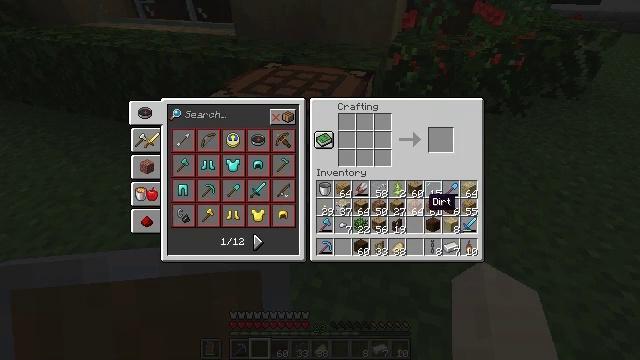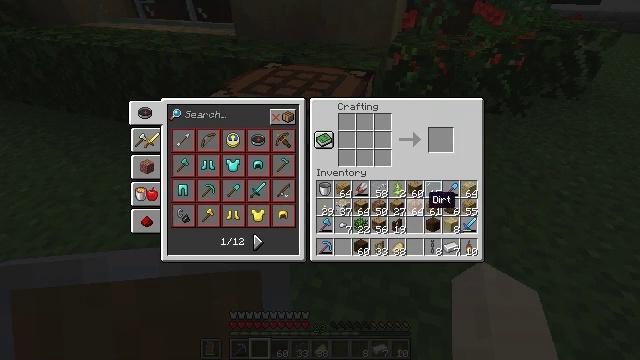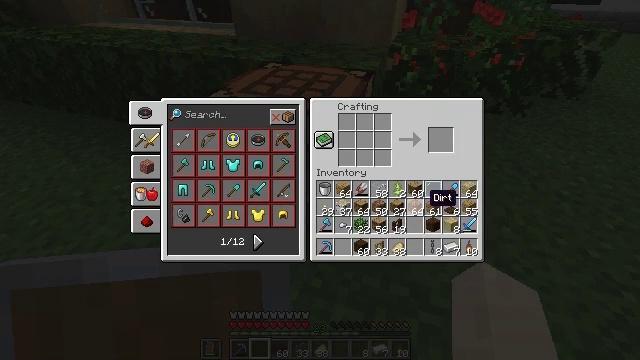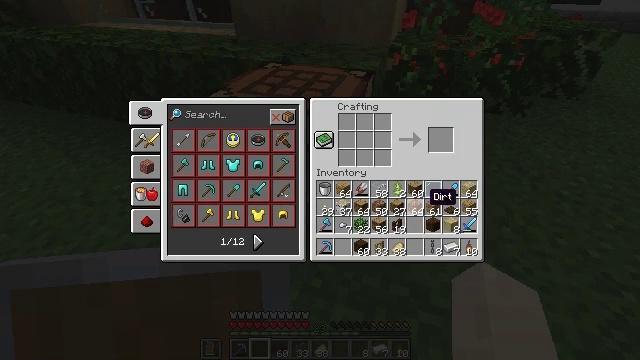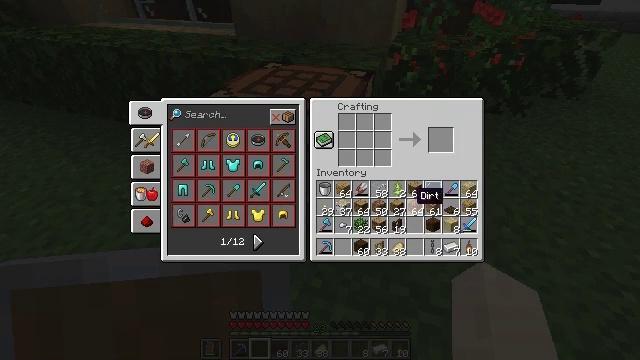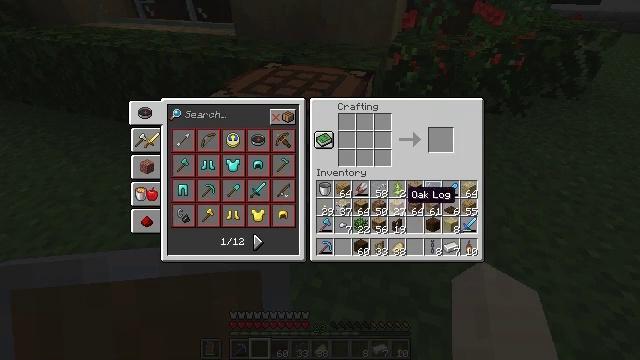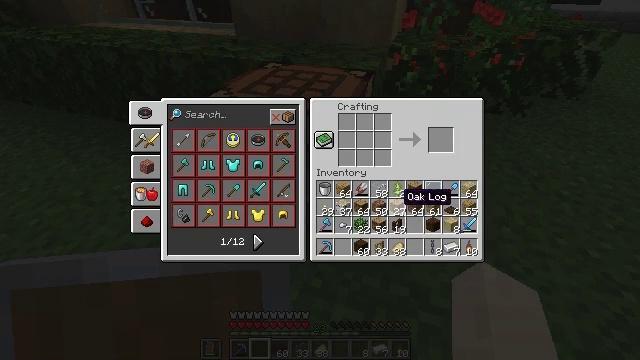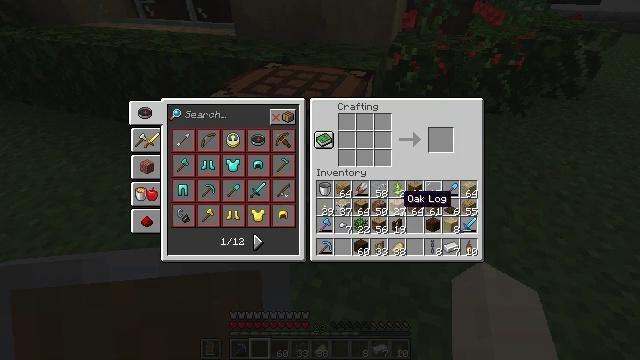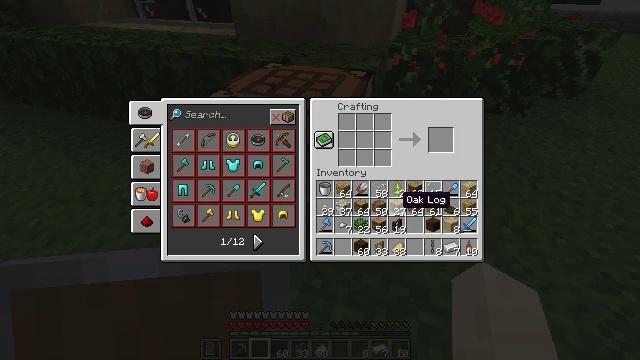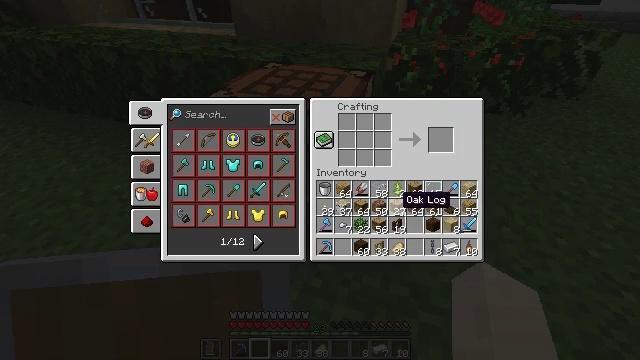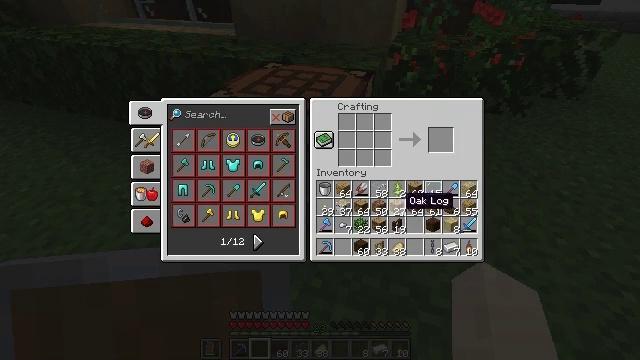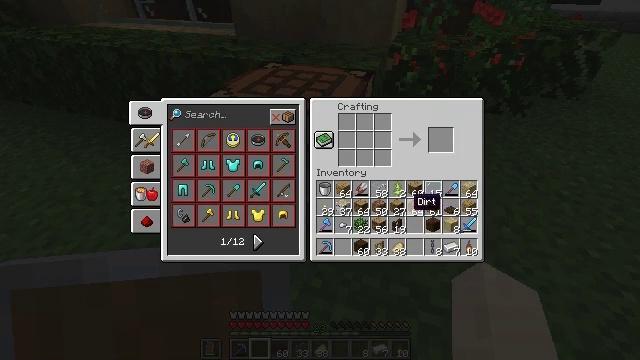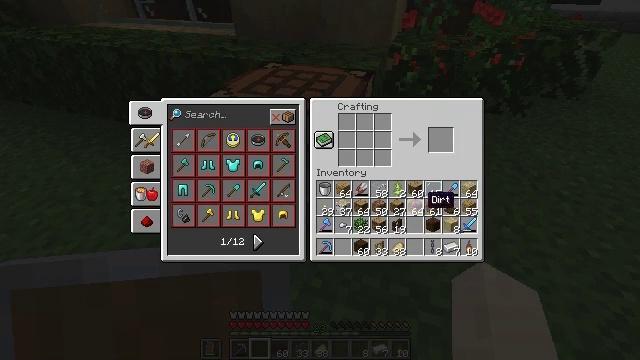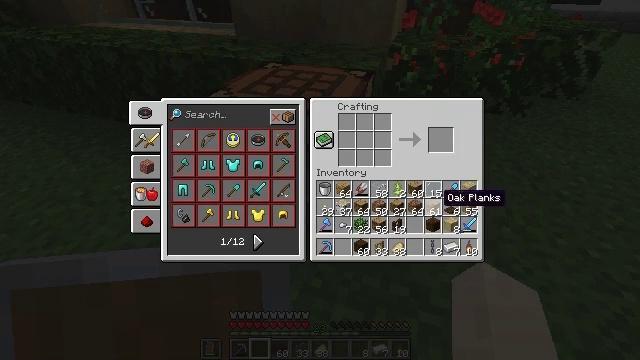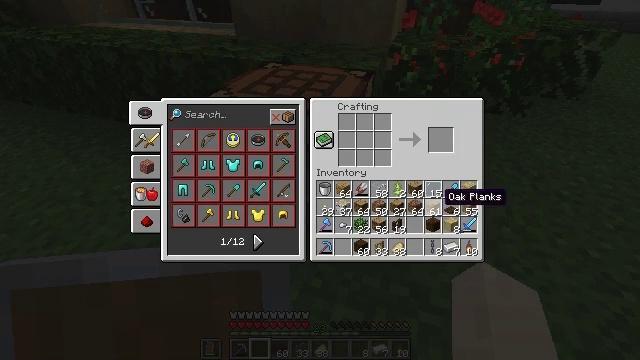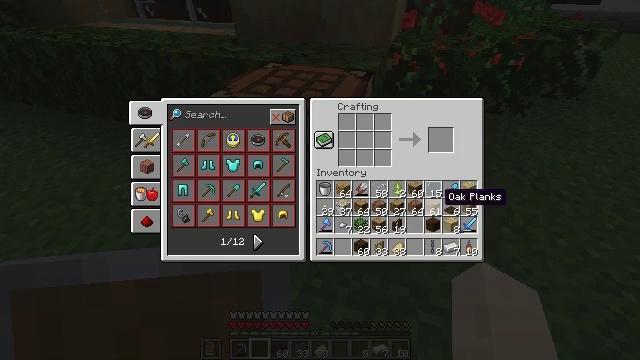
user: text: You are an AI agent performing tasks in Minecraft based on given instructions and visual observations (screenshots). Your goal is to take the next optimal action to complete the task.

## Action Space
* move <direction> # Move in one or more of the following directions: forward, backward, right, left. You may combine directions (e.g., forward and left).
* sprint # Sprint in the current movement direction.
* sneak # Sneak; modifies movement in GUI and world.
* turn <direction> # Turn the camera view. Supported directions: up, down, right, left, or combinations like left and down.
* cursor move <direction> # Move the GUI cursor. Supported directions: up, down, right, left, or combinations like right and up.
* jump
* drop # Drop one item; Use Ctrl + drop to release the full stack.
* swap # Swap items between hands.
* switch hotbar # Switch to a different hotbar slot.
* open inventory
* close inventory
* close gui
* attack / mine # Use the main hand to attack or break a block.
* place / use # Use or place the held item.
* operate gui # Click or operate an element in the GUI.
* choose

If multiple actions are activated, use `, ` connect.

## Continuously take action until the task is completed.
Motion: motion action
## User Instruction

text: Produce birch slabs with birch planks at the crafting table.
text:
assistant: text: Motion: no_op
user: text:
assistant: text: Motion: no_op
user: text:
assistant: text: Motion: no_op
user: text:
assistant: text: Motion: cursor move left
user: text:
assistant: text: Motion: cursor move left
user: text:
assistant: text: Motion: no_op
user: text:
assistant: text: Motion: no_op
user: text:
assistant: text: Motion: no_op
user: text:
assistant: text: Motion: no_op
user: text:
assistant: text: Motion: no_op
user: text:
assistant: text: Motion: cursor move right
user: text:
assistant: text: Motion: cursor move right
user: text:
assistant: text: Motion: cursor move right
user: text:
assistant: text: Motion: no_op
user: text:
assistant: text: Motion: no_op
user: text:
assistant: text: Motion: no_op
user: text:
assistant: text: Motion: no_op
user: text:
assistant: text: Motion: no_op
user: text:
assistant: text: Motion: no_op
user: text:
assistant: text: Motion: no_op
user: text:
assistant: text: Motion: cursor move left
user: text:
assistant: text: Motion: no_op
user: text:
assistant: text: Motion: no_op
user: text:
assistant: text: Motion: cursor move right
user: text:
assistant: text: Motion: cursor move right
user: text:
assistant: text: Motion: no_op
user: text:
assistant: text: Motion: no_op
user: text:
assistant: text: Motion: no_op
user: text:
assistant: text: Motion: no_op
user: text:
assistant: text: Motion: no_op